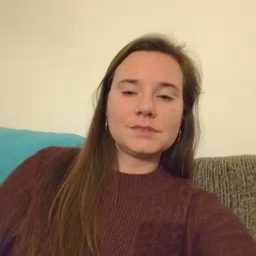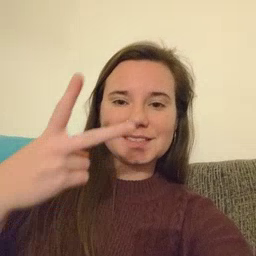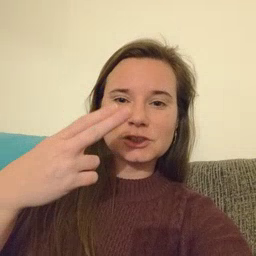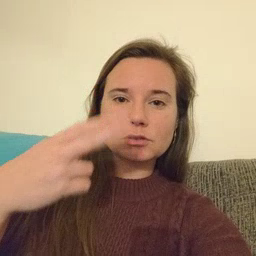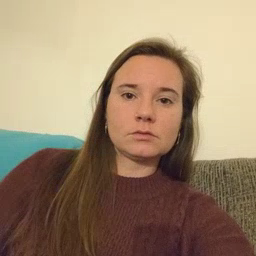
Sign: scissors